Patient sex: M
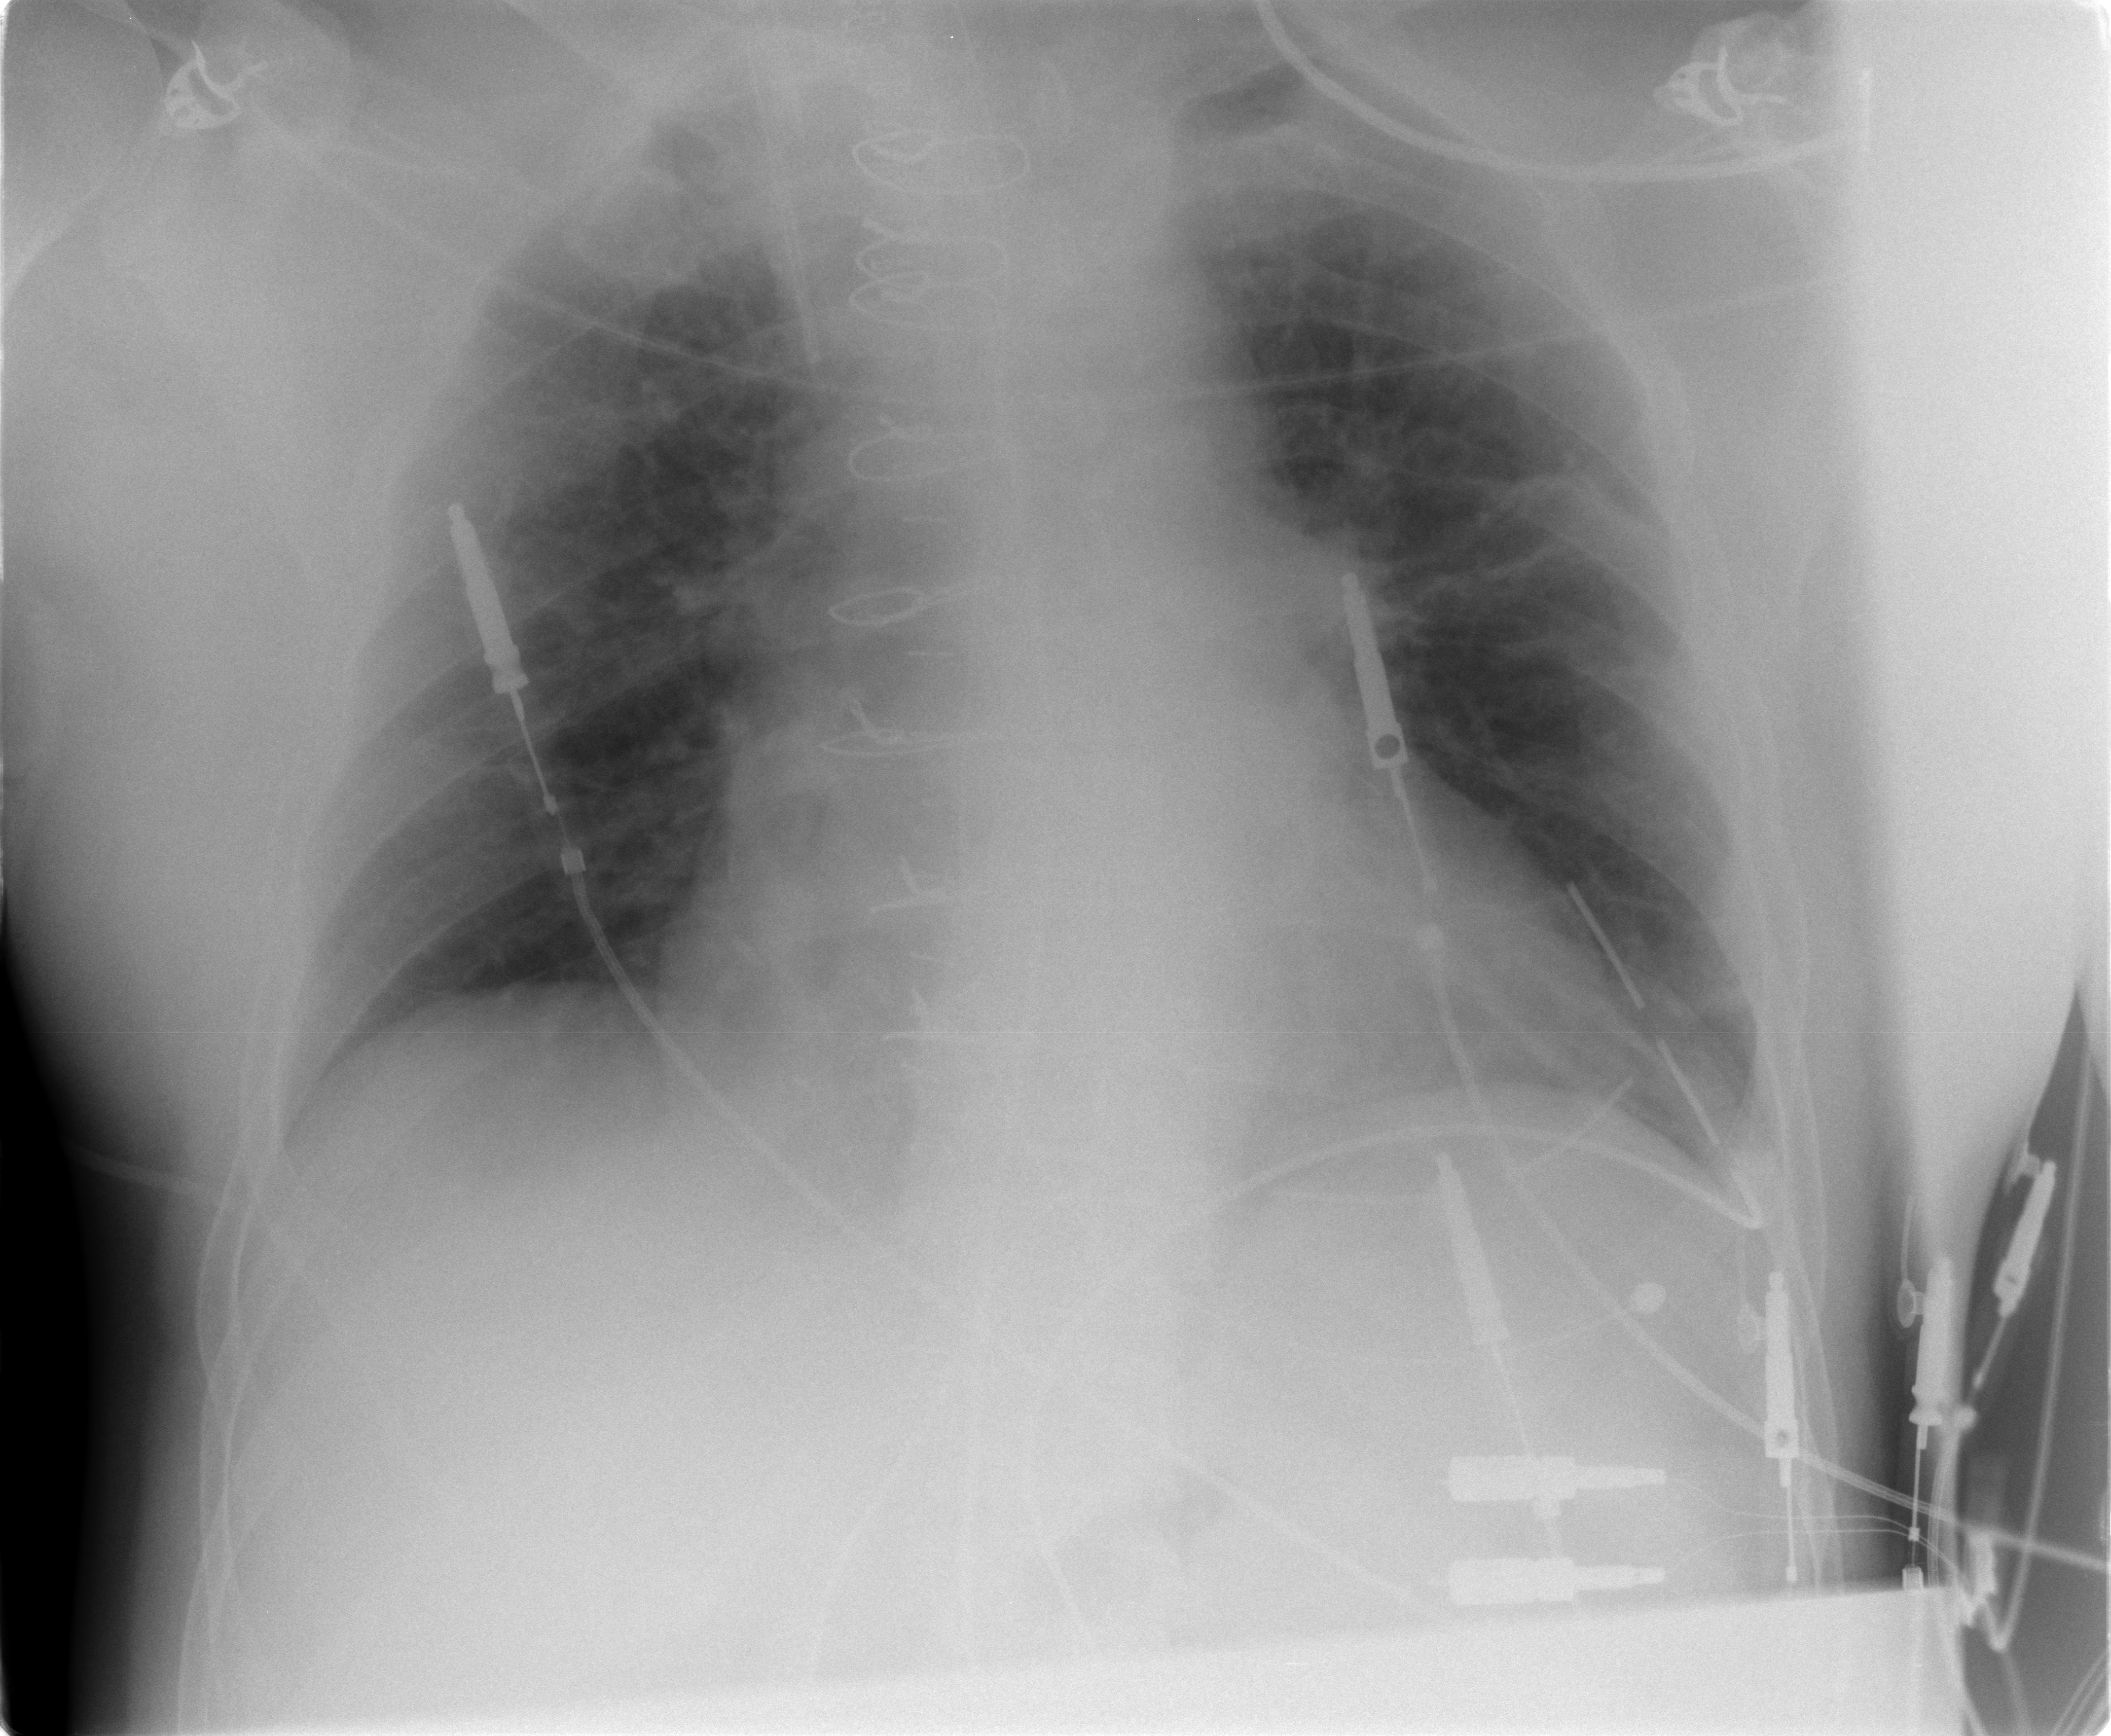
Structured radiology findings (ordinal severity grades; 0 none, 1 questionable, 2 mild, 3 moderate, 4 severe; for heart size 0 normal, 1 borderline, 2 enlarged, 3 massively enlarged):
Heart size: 1
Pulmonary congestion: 0
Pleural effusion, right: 0
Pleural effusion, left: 0
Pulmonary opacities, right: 0
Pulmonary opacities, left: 0
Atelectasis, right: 0
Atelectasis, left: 0